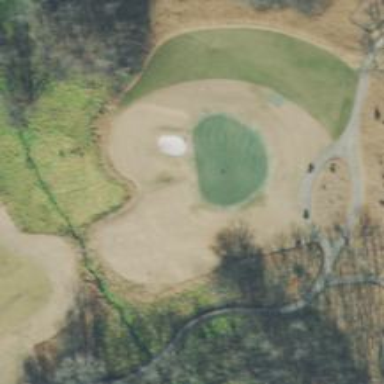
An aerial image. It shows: View of golf hole.